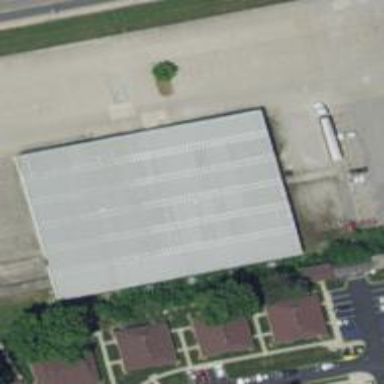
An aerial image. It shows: Building used for roller skating.